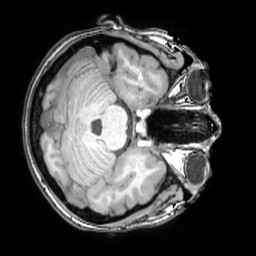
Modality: T1w
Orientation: axial
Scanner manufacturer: philips
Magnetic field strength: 3 T
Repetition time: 0.00811 s
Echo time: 0.003713 s